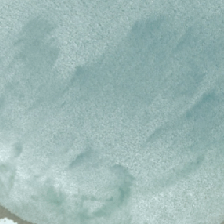
Land cover: lake_pond